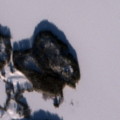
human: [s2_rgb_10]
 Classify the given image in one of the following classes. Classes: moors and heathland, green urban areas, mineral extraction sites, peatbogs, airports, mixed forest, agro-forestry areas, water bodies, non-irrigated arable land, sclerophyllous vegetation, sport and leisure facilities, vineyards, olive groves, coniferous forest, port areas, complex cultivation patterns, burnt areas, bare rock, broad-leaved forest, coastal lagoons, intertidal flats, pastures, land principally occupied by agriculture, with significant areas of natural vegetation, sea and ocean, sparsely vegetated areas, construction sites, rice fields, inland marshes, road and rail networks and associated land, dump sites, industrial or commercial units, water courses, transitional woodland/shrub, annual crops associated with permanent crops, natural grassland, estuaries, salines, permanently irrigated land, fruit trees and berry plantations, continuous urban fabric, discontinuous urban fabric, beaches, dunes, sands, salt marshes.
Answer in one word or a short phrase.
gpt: land principally occupied by agriculture, with significant areas of natural vegetation, coniferous forest, water bodies